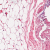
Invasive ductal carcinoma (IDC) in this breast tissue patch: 0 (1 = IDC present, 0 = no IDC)